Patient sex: M
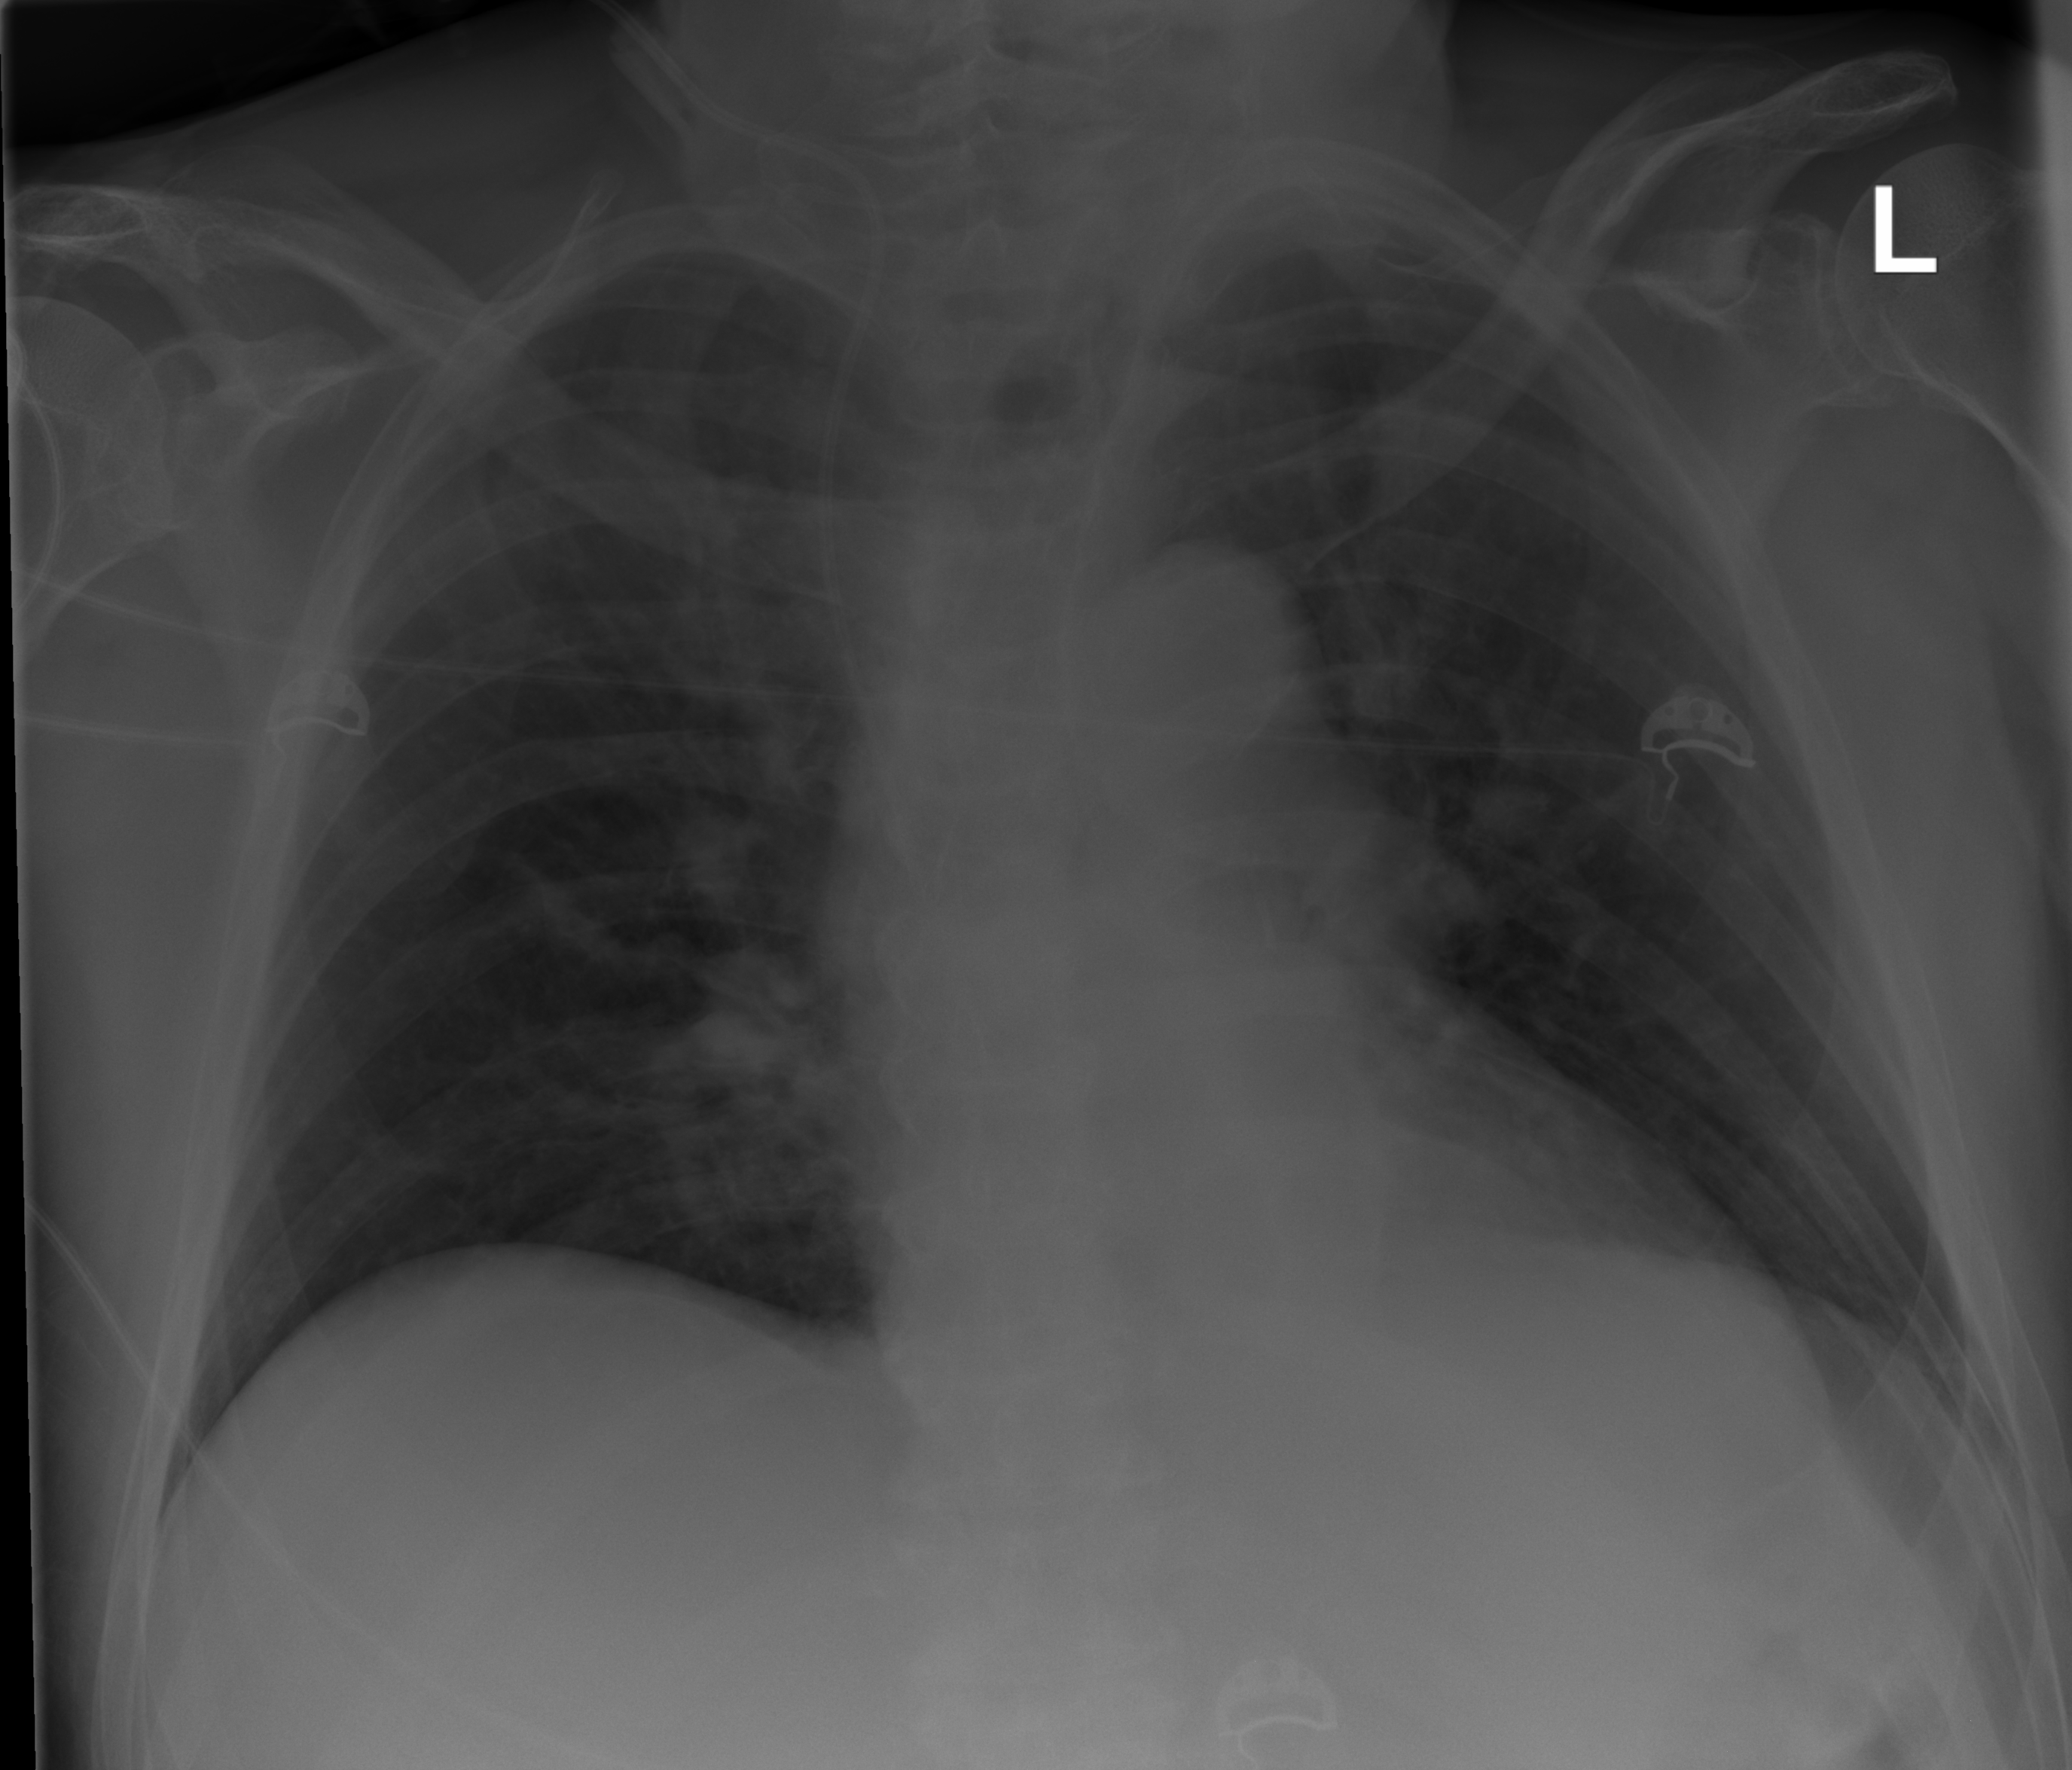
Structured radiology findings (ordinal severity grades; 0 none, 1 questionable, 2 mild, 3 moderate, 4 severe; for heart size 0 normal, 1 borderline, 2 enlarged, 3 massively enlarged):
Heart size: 0
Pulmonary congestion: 0
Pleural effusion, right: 0
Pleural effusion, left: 0
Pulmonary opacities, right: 1
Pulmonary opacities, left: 1
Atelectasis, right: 2
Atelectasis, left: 2